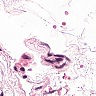
Metastatic tissue present: no